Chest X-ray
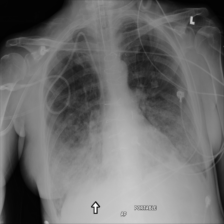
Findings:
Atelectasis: negative
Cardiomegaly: negative
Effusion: negative
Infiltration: negative
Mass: negative
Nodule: negative
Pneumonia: negative
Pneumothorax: negative
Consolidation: negative
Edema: positive
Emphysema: negative
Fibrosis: negative
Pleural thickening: negative
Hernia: negative